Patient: sex M, age 48
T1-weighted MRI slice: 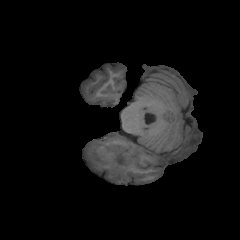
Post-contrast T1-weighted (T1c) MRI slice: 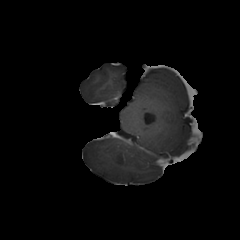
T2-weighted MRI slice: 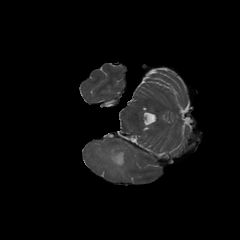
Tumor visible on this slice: yes
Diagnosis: Oligodendroglioma, IDH-mutant, 1p/19q-codeleted
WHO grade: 2